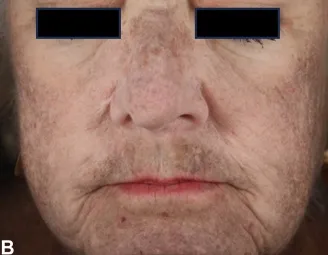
Cross-polarized photography before laser treatment demonstrates classic slate-gray hyperpigmentation of characteristic minocycline pigmentation.
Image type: medical_photograph (skin_photograph)